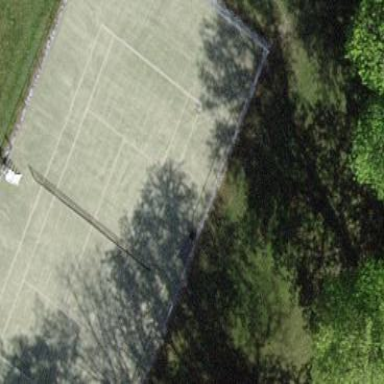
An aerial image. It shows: Tennis court on pitch.